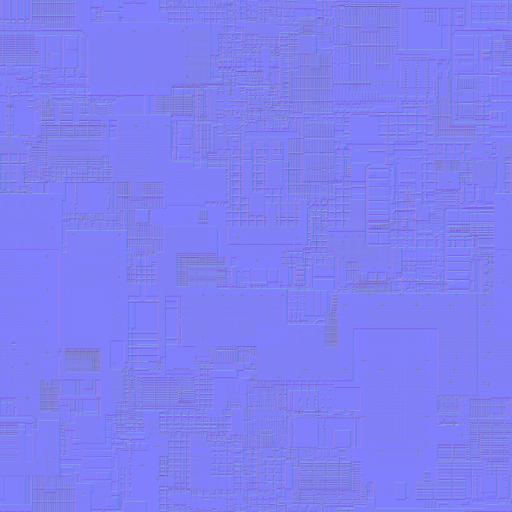
chip computer fi motherboard sci